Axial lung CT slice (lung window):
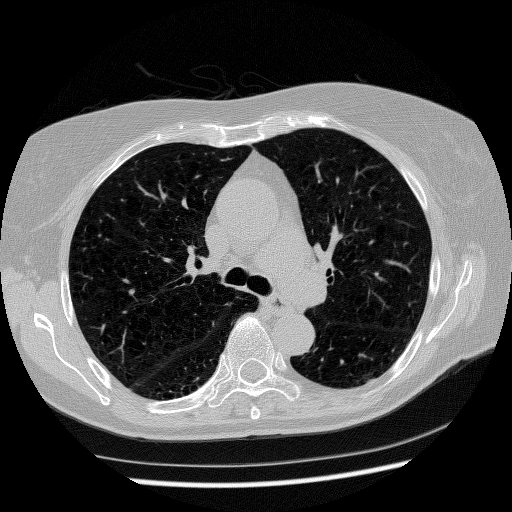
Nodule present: no